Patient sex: F
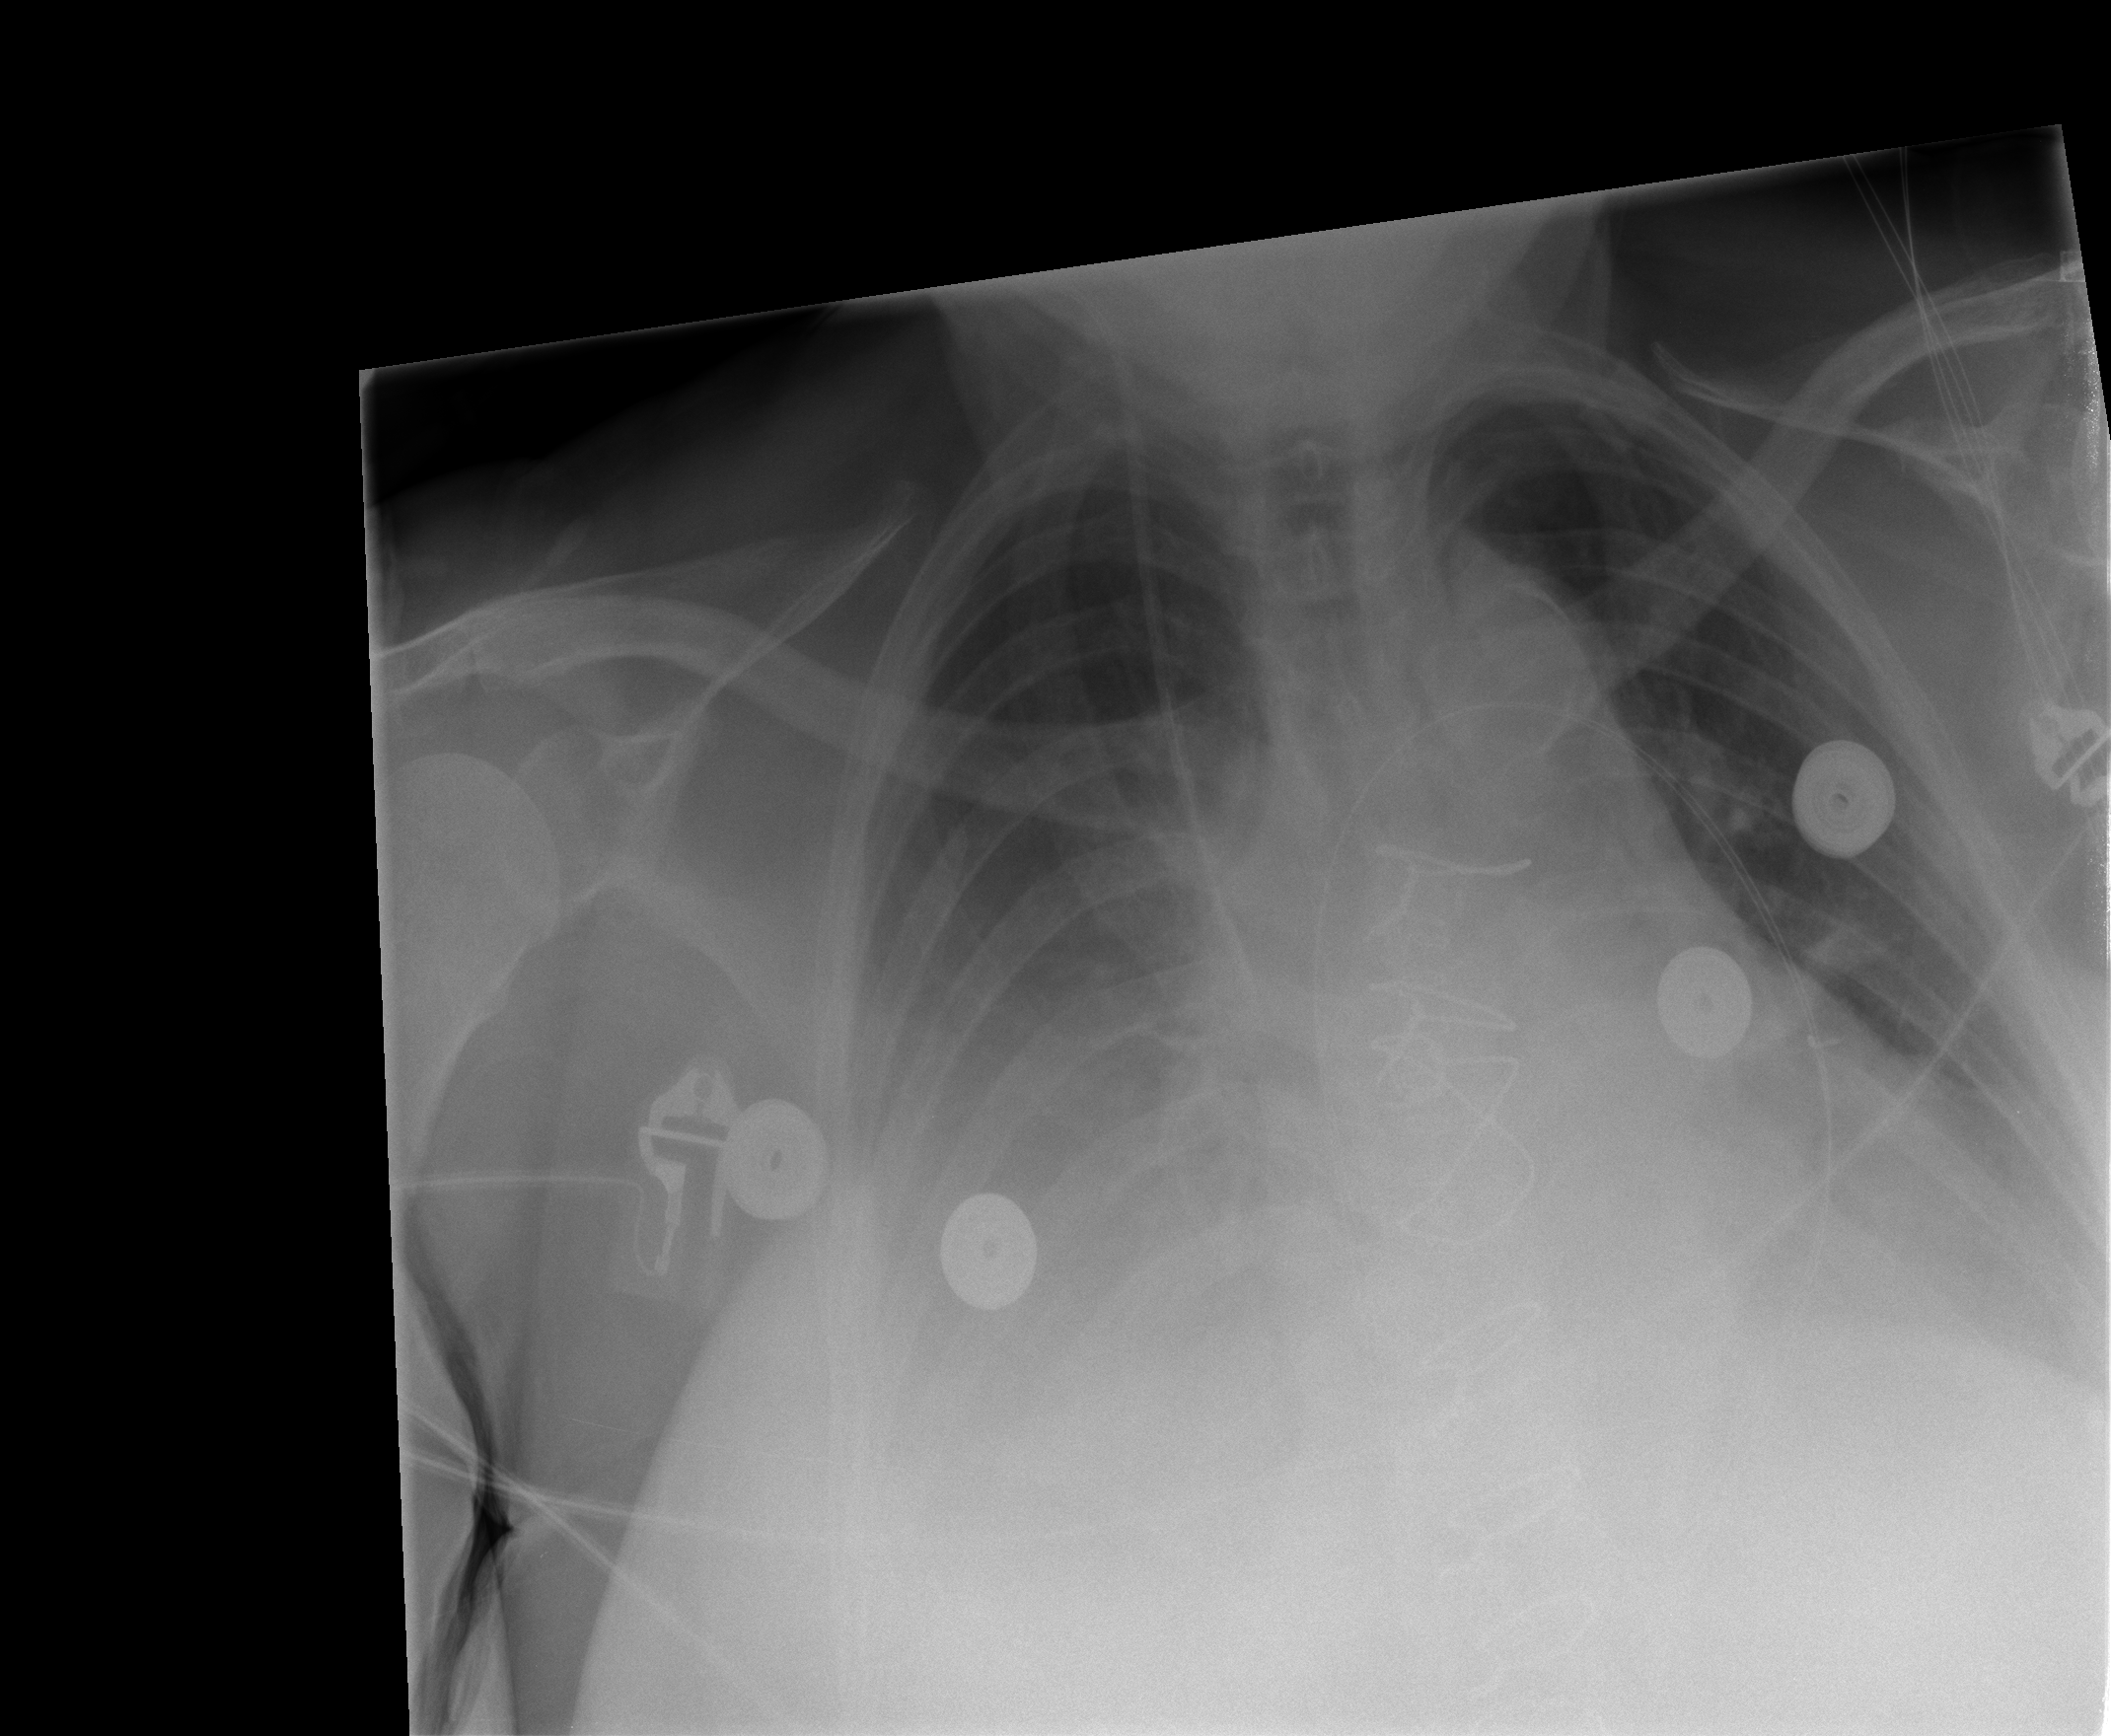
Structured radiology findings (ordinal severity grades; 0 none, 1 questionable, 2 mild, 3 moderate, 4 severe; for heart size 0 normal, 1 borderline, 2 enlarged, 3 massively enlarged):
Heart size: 2
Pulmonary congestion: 0
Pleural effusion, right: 3
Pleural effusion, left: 2
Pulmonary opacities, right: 0
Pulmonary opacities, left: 0
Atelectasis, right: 3
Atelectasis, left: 2